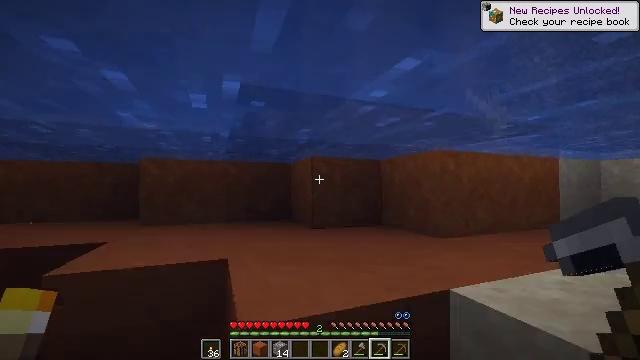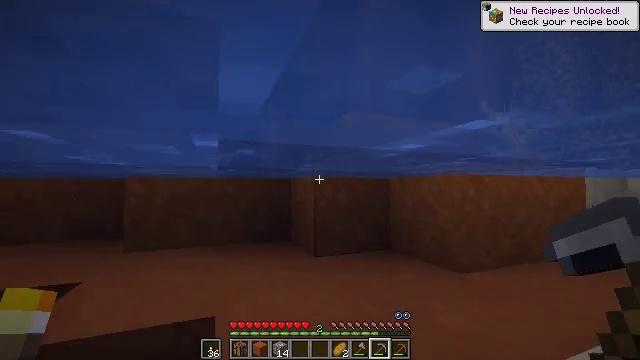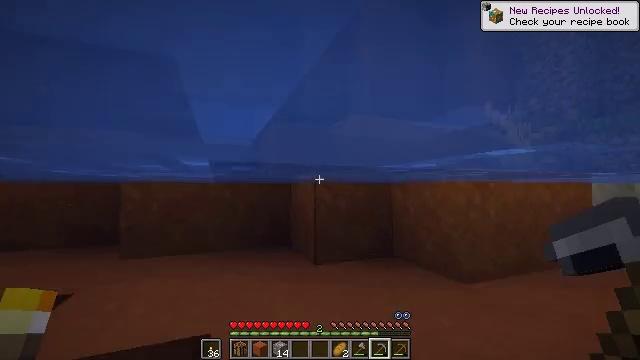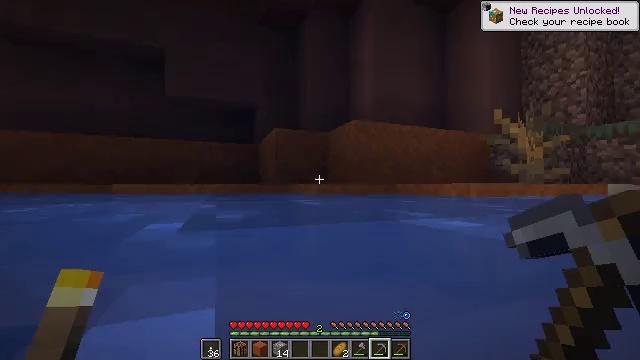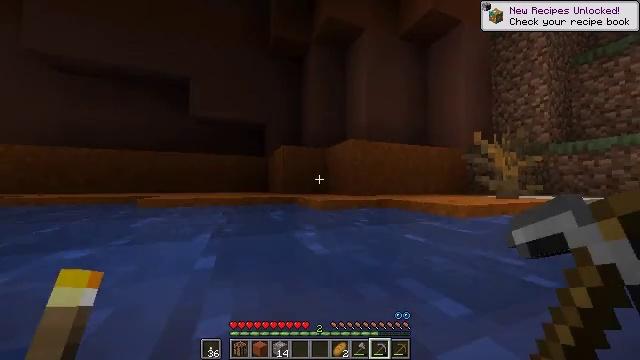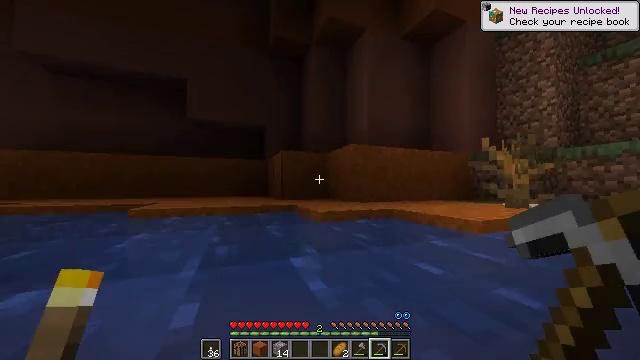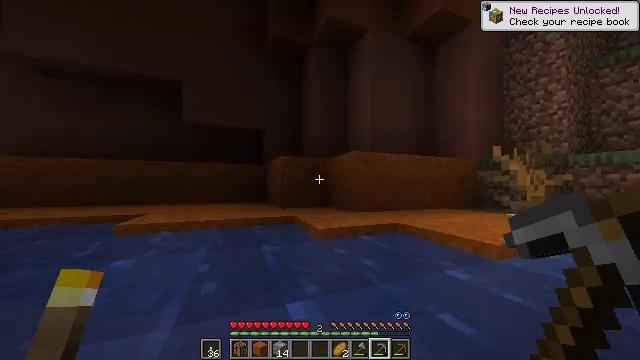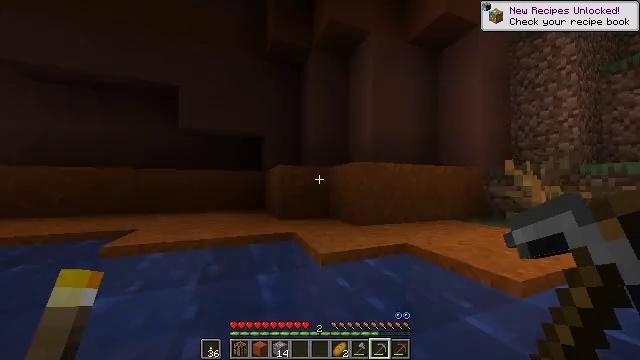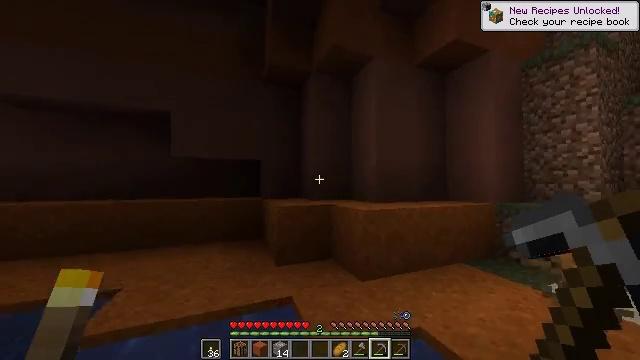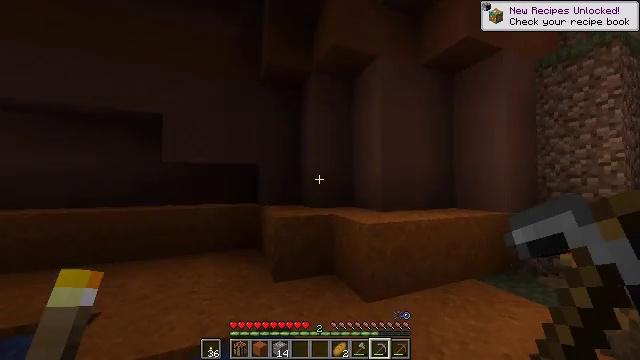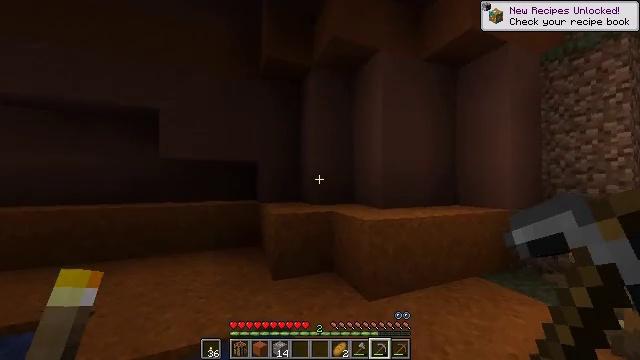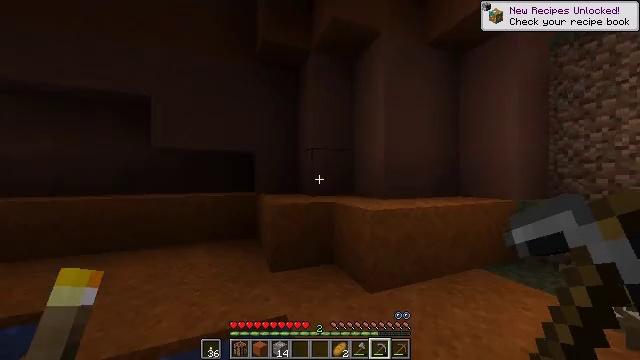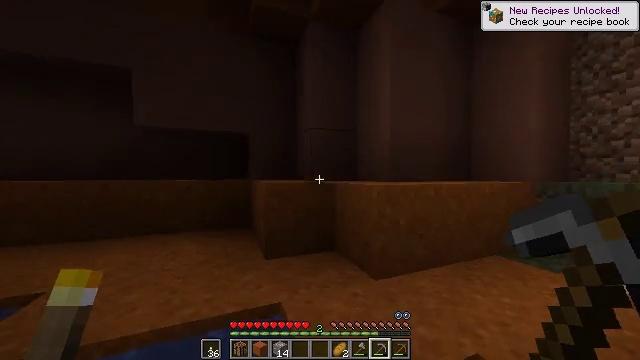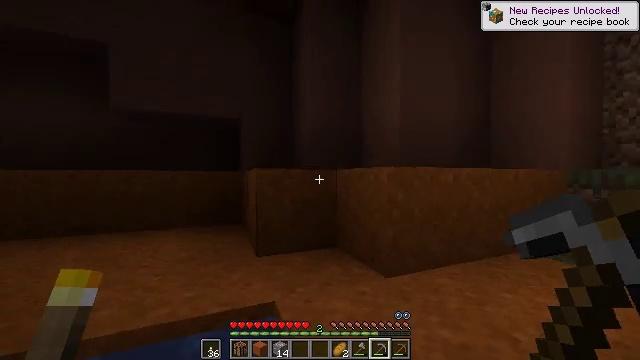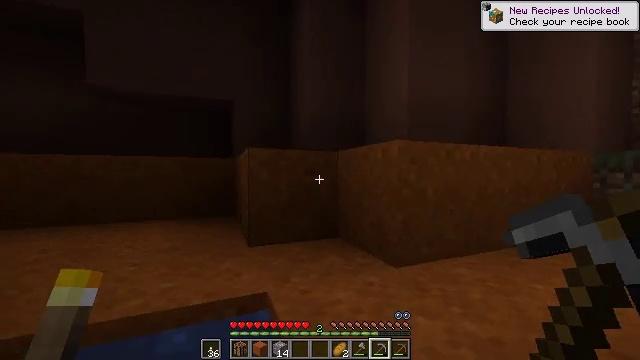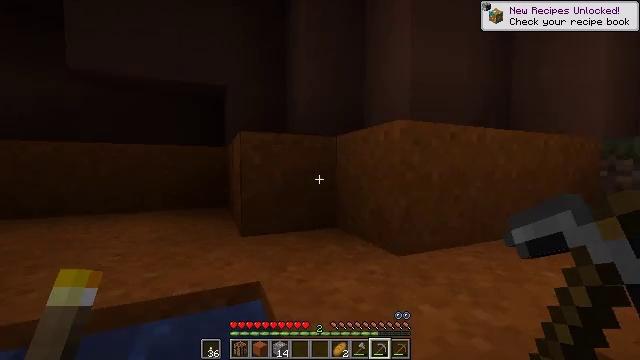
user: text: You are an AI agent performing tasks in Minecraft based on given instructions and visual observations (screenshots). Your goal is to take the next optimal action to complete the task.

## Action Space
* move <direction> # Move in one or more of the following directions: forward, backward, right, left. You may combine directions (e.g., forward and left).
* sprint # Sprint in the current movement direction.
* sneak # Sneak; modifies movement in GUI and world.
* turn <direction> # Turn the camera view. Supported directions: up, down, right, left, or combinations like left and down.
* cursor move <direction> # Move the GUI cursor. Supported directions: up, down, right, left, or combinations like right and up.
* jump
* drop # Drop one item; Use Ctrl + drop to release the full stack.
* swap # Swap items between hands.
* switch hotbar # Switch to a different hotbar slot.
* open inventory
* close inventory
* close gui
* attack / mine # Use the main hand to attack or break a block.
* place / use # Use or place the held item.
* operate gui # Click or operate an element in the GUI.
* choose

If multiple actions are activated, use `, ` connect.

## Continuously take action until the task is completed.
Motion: motion action
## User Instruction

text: Mine red sand from the ground.
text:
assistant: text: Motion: move forward, sprint, jump
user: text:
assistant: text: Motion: move forward, sprint, jump
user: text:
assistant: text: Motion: move forward, sprint, jump
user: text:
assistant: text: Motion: move forward, sprint, jump
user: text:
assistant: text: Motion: move forward, sprint, jump
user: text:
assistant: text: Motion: move forward, sprint, jump
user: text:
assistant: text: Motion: move forward, sprint, jump
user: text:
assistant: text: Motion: move forward, sprint, jump
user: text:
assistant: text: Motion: move forward, sprint, jump
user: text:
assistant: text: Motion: move forward, sprint
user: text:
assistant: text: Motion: move forward, sprint, turn down
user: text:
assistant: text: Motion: move forward, sprint
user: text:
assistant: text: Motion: move forward, sprint
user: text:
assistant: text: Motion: move forward, sprint
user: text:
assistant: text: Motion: move forward, sprint, turn down
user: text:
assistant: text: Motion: move forward, sprint, turn down
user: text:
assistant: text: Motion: move forward, sprint, turn down, jump
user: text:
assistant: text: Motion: move forward, sprint, turn down, jump
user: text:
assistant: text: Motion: move forward, sprint, turn down, jump
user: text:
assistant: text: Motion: move forward, sprint, turn right and down, jump
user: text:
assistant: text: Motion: move forward, sprint, turn right and down, jump
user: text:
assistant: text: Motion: move forward, sprint, jump
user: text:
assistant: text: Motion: move forward, sprint, jump
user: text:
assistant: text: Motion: move forward, sprint, jump
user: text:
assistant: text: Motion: move forward, sprint, jump
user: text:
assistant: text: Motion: move forward, sprint, jump
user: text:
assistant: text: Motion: move forward, sprint, jump
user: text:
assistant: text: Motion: move forward and move left, sprint, turn right and down
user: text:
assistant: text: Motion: move forward and move left, sprint, turn right and down
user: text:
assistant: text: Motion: move forward and move left, sprint, turn right and down